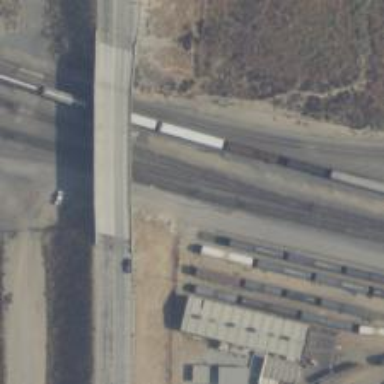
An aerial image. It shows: Railway yard.